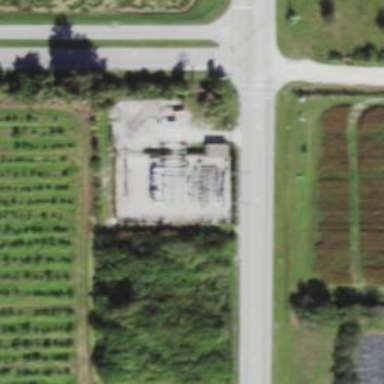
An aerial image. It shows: Outdoor distribution power substation.